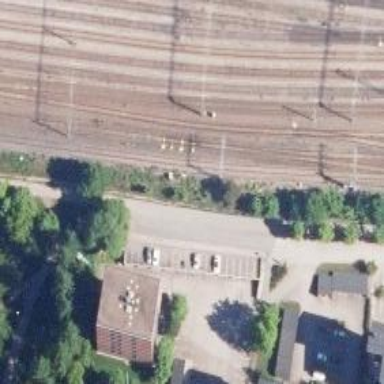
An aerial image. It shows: Railway signal.